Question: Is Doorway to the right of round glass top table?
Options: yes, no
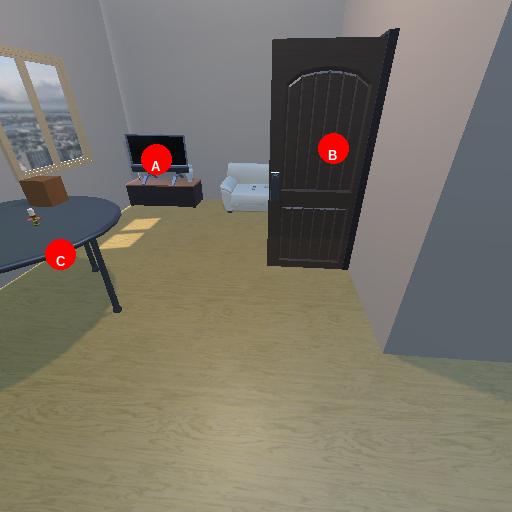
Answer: yes